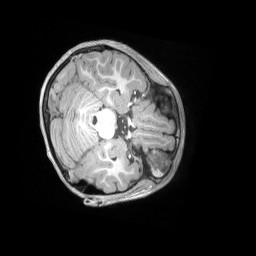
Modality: T1w
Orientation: axial
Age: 5
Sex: female
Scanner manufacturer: siemens
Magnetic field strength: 3 T
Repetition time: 2.53 s
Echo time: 0.00164 s